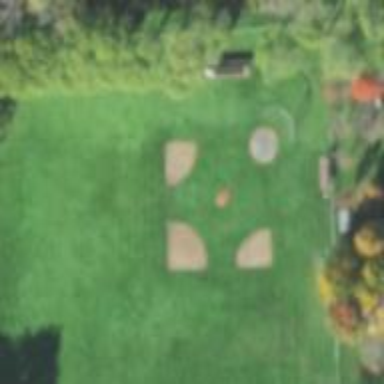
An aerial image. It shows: Baseball pitch for leisure and sports activities.